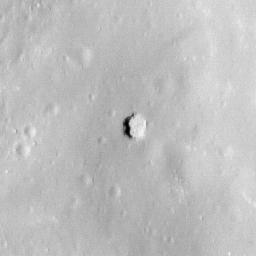
Pit: Jackson 6
Host crater: Jackson
Host type: impact_melt
Lunar coordinates: latitude 22.443, longitude 197.255